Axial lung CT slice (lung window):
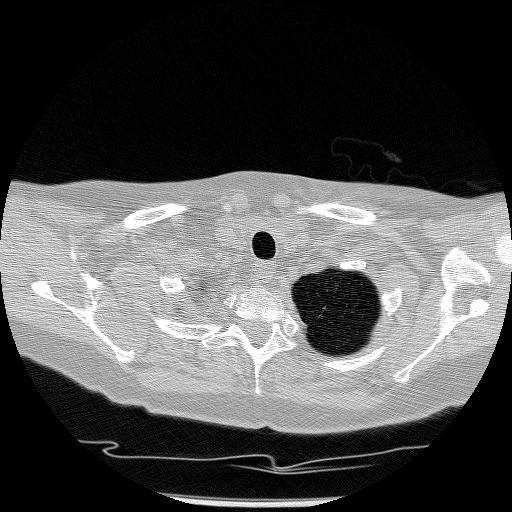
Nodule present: no